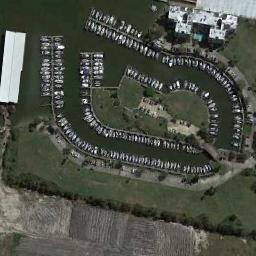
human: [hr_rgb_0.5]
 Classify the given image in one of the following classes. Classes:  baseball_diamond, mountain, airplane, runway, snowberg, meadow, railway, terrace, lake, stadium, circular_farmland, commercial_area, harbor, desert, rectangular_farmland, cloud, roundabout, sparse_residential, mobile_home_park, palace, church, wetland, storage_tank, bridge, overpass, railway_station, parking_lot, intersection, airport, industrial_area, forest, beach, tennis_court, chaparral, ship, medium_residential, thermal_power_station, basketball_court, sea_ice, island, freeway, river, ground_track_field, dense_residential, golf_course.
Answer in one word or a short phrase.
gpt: harbor